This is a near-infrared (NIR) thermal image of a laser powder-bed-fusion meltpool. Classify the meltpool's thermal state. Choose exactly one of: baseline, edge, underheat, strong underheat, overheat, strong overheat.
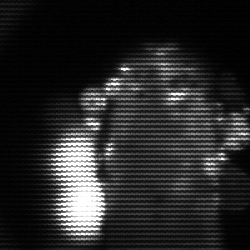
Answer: strong underheat